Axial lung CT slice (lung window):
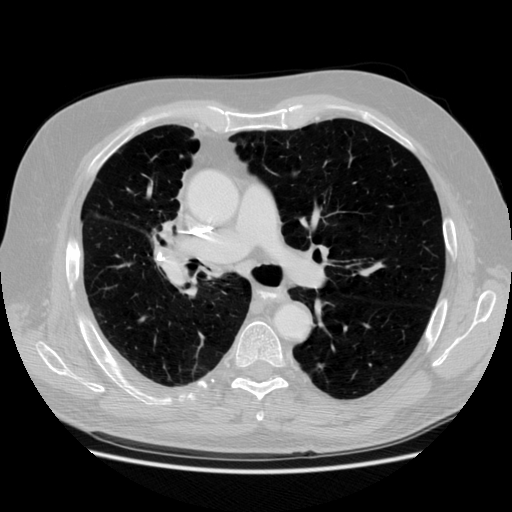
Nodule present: no